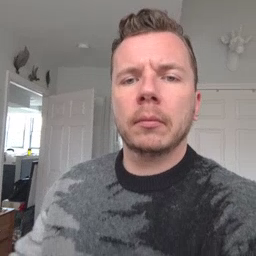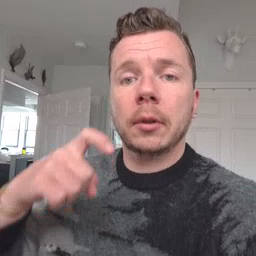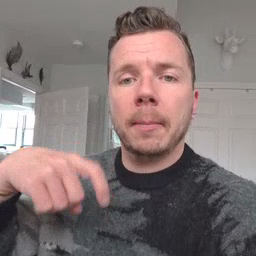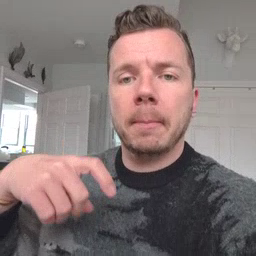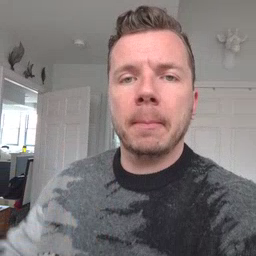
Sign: time